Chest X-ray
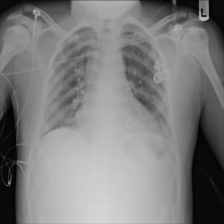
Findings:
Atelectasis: negative
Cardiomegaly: negative
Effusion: negative
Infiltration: negative
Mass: negative
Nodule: negative
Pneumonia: negative
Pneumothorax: negative
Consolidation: negative
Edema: negative
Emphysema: negative
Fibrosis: negative
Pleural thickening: negative
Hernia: negative